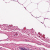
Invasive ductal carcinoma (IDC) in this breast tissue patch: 0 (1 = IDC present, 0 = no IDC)